Interaction volume radius: 5 \u00c5
Interaction volume height: 20 \u00c5
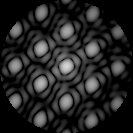
Disorder parameter: 0.08747